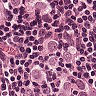
Metastatic tissue present: yes